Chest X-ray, AP view. Patient: 44 years old, sex M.
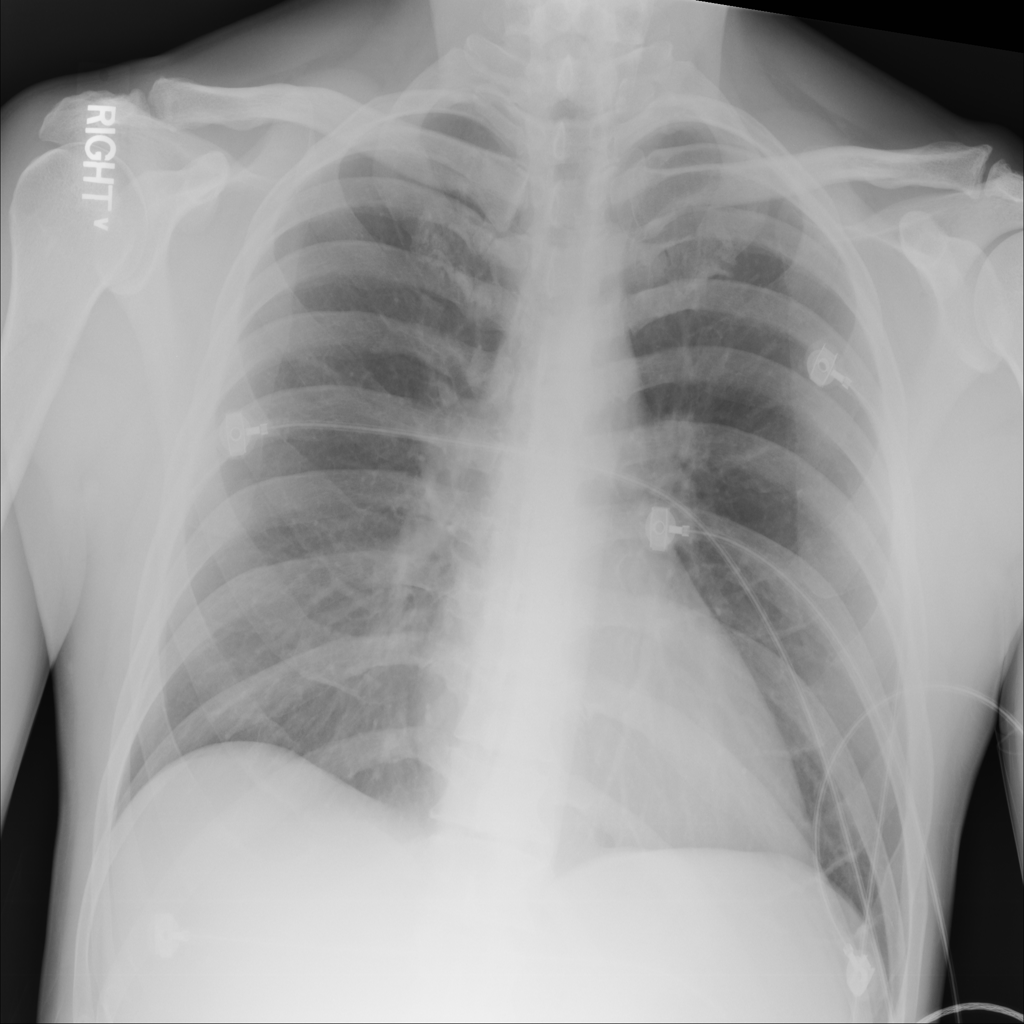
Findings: No Finding